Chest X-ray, PA view. Patient: 51 years old, sex F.
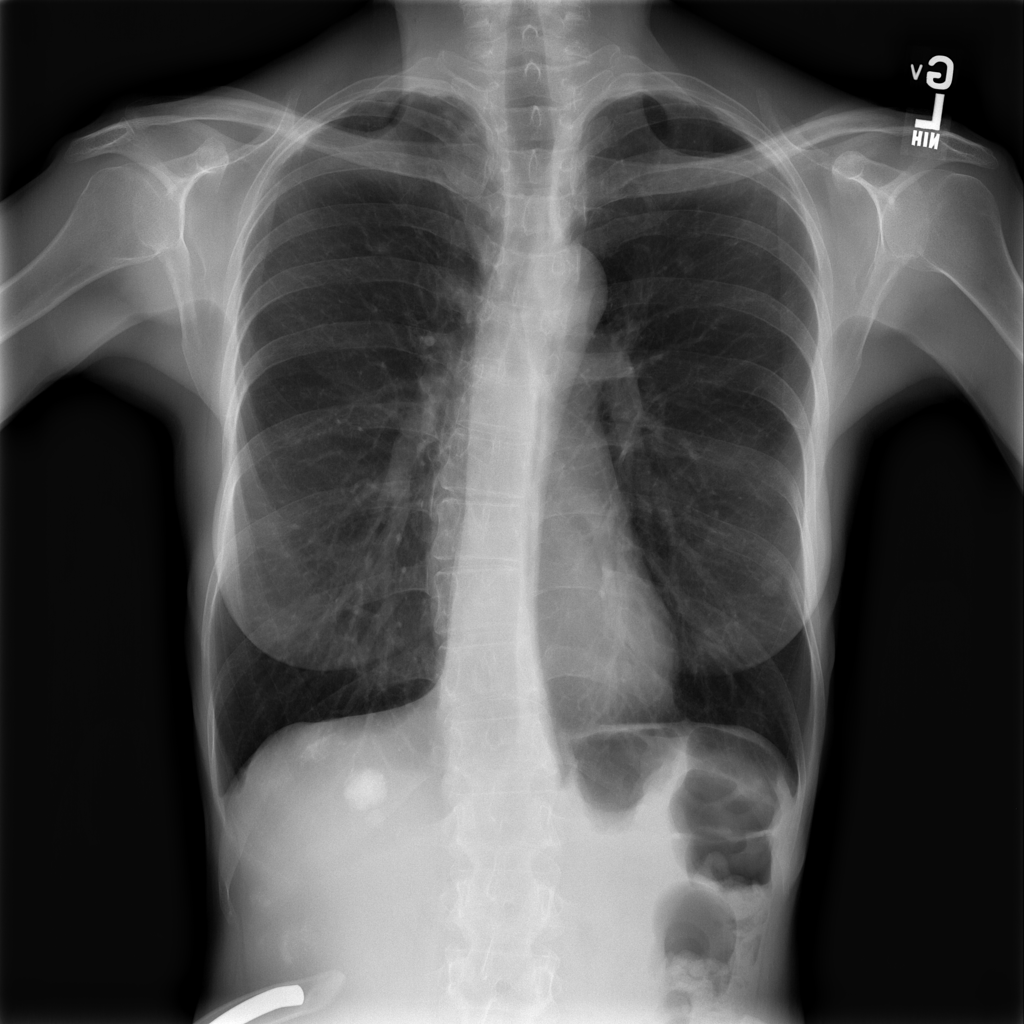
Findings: Nodule